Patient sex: M
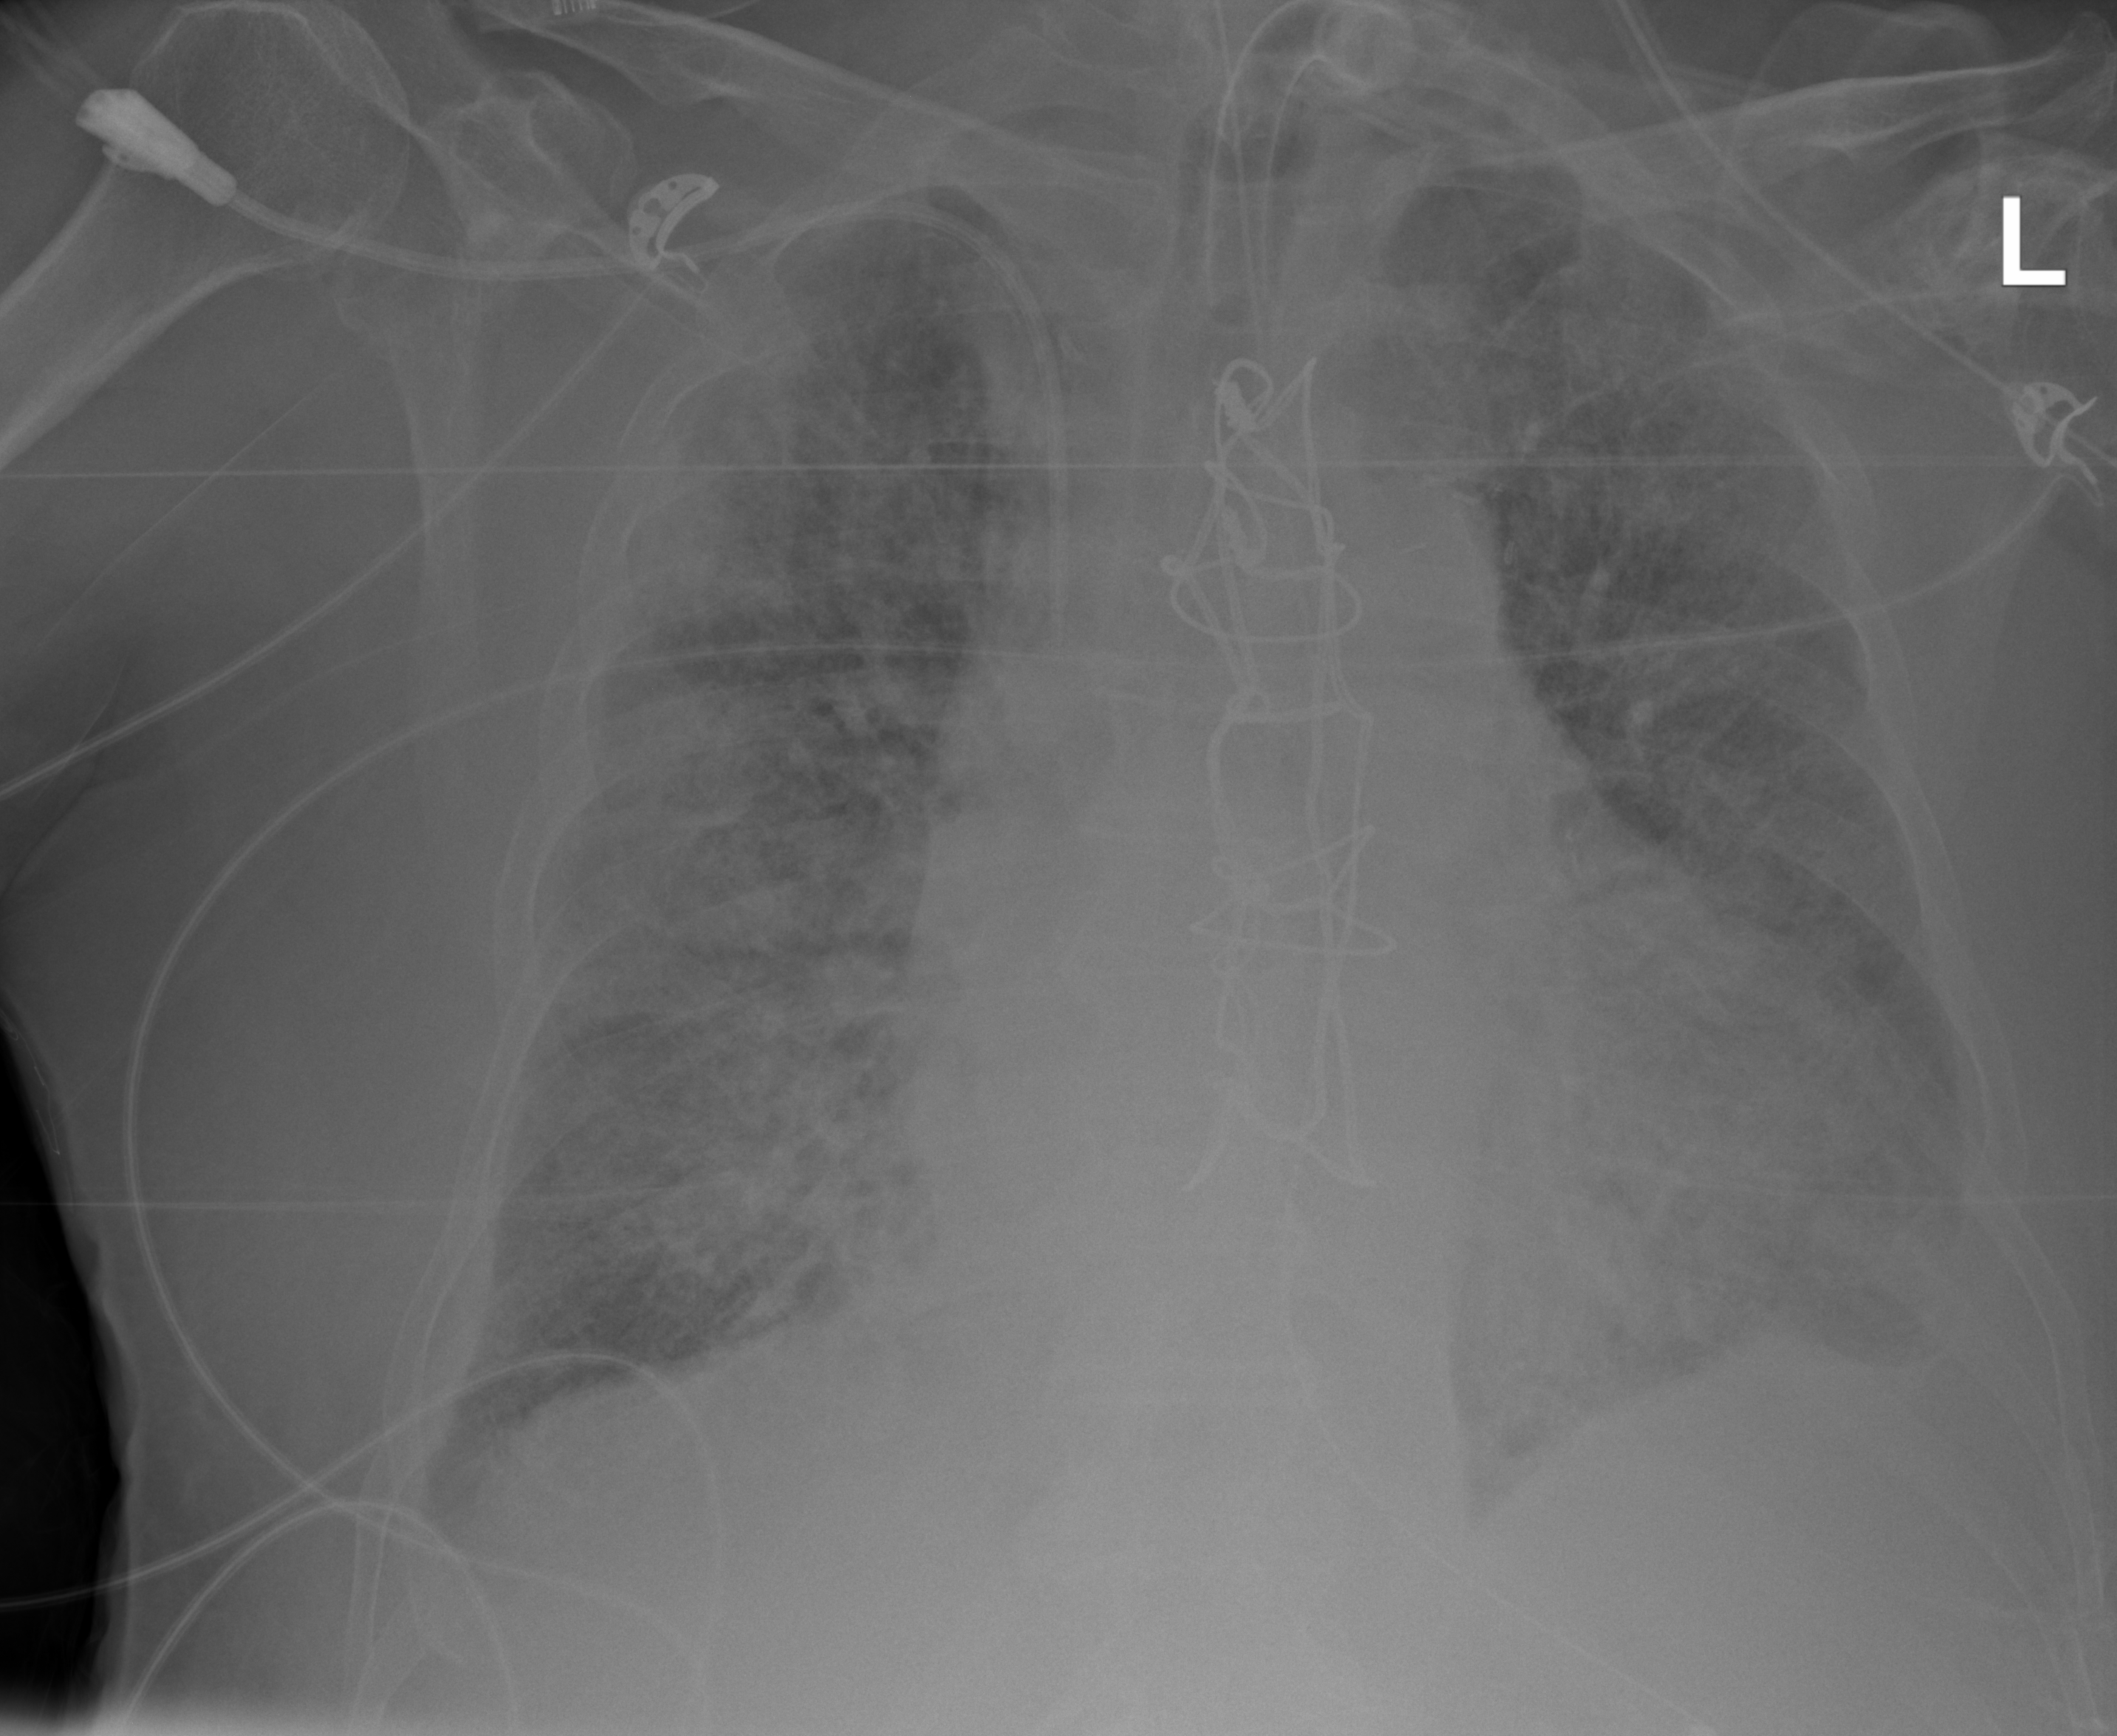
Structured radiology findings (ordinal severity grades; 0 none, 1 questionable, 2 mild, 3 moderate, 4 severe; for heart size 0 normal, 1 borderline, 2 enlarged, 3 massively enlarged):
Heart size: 2
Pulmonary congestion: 2
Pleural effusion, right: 1
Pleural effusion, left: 2
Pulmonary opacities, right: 3
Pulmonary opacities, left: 3
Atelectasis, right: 3
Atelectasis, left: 3